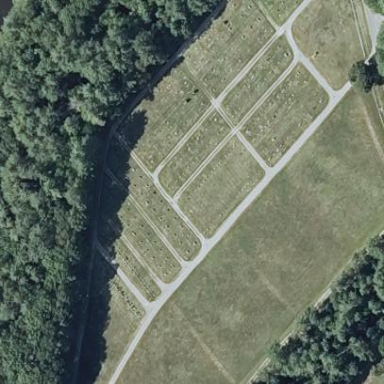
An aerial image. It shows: Cemetery.